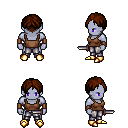
a pixel art fantasy rpg character, male body template, dark elf, purple skin, brown pirate shirt, metal pants, brown parted hairstyle, leather bracers, gold boots, dagger, four views (front, back, left, right), 2x2 character sprite sheet, small pixel art, hard edges, no anti-aliasing